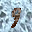
Label: 9